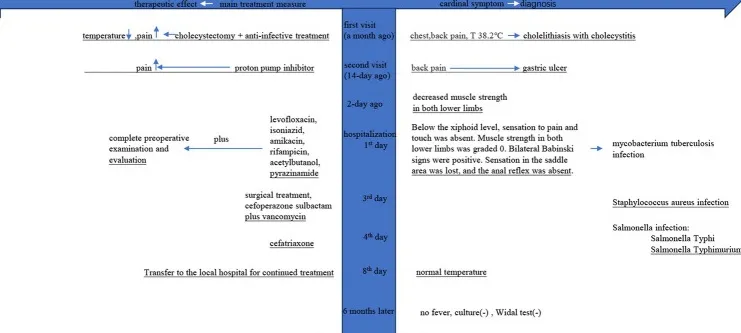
"" indicates no improvement in symptoms; "" indicates improvement in symptoms; (-) indicates negative result.
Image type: chart (chart)